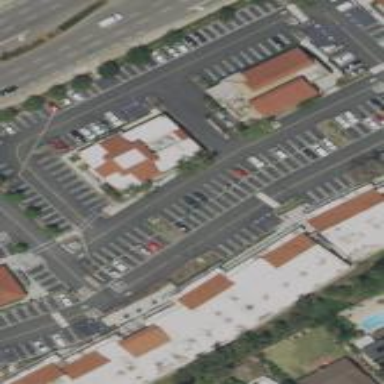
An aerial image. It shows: Retail building.